Question: I want to do some Optical Mark Recognition using scikit-image. I am looking for 2 functions
Lets say I have an image that looks like this:
The way I would detect it is using filters to clean the image:
(ie bilateral and Gaussian filtering for noise specks in 'filter' module)
Then I would use a gray-scaling in 'color' module
Third I would use a canny edge detector in 'filter' module
I am trying to find out what do I use to filter the cells by color so I can mark reds and blues apart?
I am guessing there is some function for Hues, saturation, and brightness or RGB that can be used to filter out specific colors or some thing that can be used with 'k-means' from 'scikit learn' for filtering data
Second is how would I transform this image to an numpy array/pandas dataframe which will be the following:
'''
[[1,2,0,2,0]
[0,1,1,0,1]
[0,0,1,2,0]]
'''
Where red is 1, blue is 2, and white is 0. I have seen some people put a line that goes down it but do not know what it is called or if it is available in sk-image.
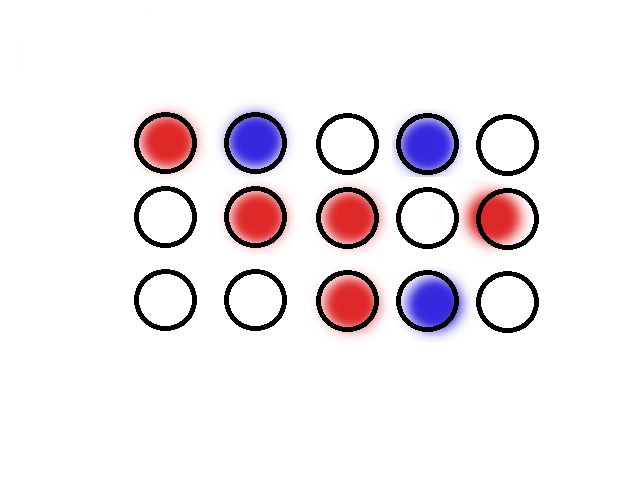
Answer: The following code makes use of scikit-image's peak detector, applied on a distance map computed between the image and the values of pure red and blue:
'''
from skimage import io, color, img_as_float
from skimage.feature import corner_peaks, plot_matches
import matplotlib.pyplot as plt
import numpy as np
image = img_as_float(io.imread('colordots.jpg'))
black_mask = color.rgb2gray(image) < 0.1
distance_red = color.rgb2gray(1 - np.abs(image - (1, 0, 0)))
distance_blue = color.rgb2gray(1 - np.abs(image - (0, 0, 1)))
distance_red[black_mask] = 0
distance_blue[black_mask] = 0
coords_red = corner_peaks(distance_red, threshold_rel=0.9, min_distance=50)
coords_blue = corner_peaks(distance_blue, threshold_rel=0.9, min_distance=50)
f, ((ax0, ax1), (ax2, ax3)) = plt.subplots(2, 2, figsize=(15, 10))
ax0.imshow(image)
ax0.set_title('Input image')
ax1.imshow(image)
ax1.set_title('Marker locations')
ax1.plot(coords_red[:, 1], coords_red[:, 0], 'ro')
ax1.plot(coords_blue[:, 1], coords_blue[:, 0], 'bo')
ax1.axis('image')
ax2.imshow(distance_red, interpolation='nearest', cmap='gray')
ax2.set_title('Distance to pure red')
ax3.imshow(distance_blue, interpolation='nearest', cmap='gray')
ax3.set_title('Distance to pure blue')
plt.show()
'''